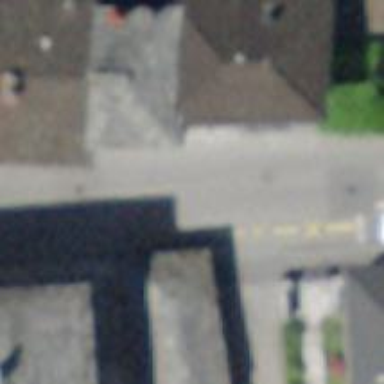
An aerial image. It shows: Residential road with asphalt surface. There is designated cycling lane on the left side.